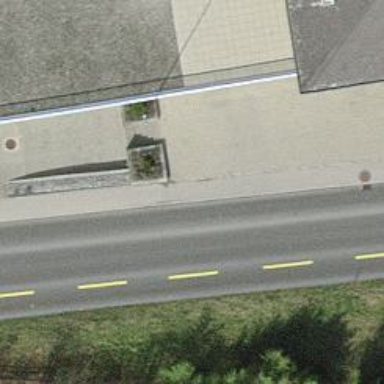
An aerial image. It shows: Sidewalk.